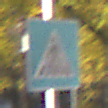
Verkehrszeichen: FussgaengerueberwegRechts
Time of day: SunriseSunset
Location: Outdoor (Urban)
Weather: PartlyCloudy
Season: Autumn
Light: Natural